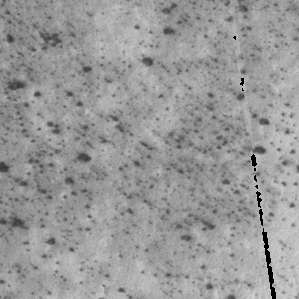
Label: frost